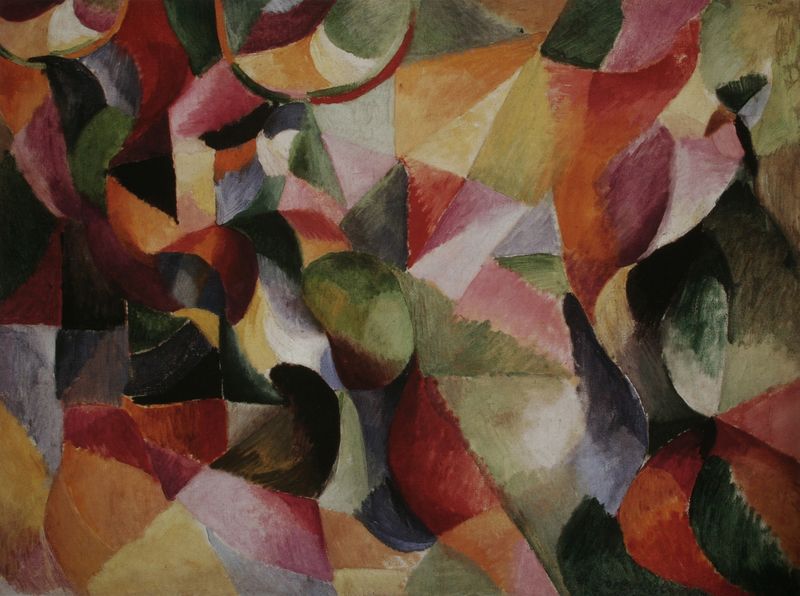
Titel: Bullier
Künstler: Sonia Delaunay-Terk
Standort: Bielefeld
Institution: Kunsthalle
Schlagwörter: blau, dunkel, gemälde, kampf, körper, schatten, weiß, dreieck, gelb, grün, kubismus, kubistisch, ocker, bewegung, braun, bunt, grau, hell, licht, orange, schwarz, rot, tier, muster, tanz, öl, felder, natur, rosa, reiter, rund, schwung, ecke, moderne, warm, abstrakt, farben, flächen, modern, formen, lila, violett, linien, figuren, tiefe, marmoriert, sog, bögen, helligkeit, geld, wirbel, form, kreise, macke, franz, halbkreis, ecken, geometrisch, rauten, lichtspiel, krieger, hörner, farbfelder, dreiecke, verlauf, geometrie, blauer reiter, ovale, rundungen, blauer, winkel, franz marc, marc, rosas, kandinski, delaunay, prisma, orphismus, überschneidungen, analytisch, synthetisch, braque, hahnenkamm, schanbel, blutrot, fotm, delunai, getrübt, verschneidungen, wassili kandinski